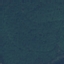
Label: Forest